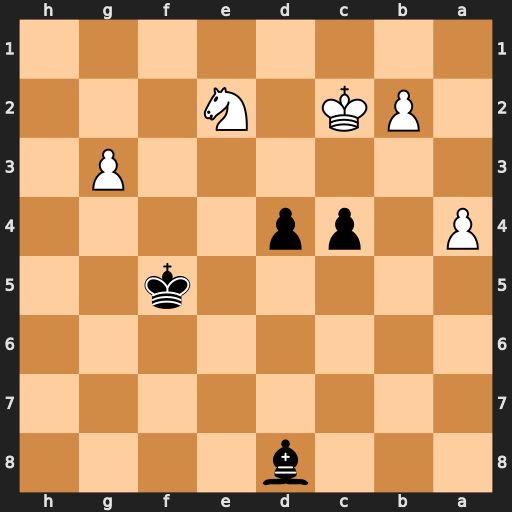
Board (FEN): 3b4/8/8/5k2/P1pp4/6P1/1PK1N3/8
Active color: b
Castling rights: -
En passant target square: -
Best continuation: d3+ Kd2 dxe2